Question: I'm learning from tutorial <URL> and following it to create testing scripts.
But my angular.element's behaviour is different then tutorial.
The toggleClass or addClass will add the "class" to both "input" and "div". see below script and picture. Is it a bug? or I'm missing something?
'''
<html ng-app="app">
<head lang="en">
<meta charset="utf-8" />
<title>Debug</title>
<link rel="stylesheet" href="/css/foundation.css" />
</head>
<body>
<dumb-password></dumb-password>
<script src="/js/angular-1.2.0rc1/angular.js"></script>
<script>
angular.module('app', [])
.directive('dumbPassword', function () {
return {
restrict: 'E',
replace: true,
template: '<div><input type="text" ng-model="model.input"><div>{{model.input}}</div></div>',
link: function (scope, element) {
scope.$watch('model.input', function (value) {
if (value === 'password') {
element.children(1).toggleClass('alert-box alert')
} else {
element.children(1).removeClass('alert-box alert')
}
})
}
}
})
</script>
</body>
</html>
'''

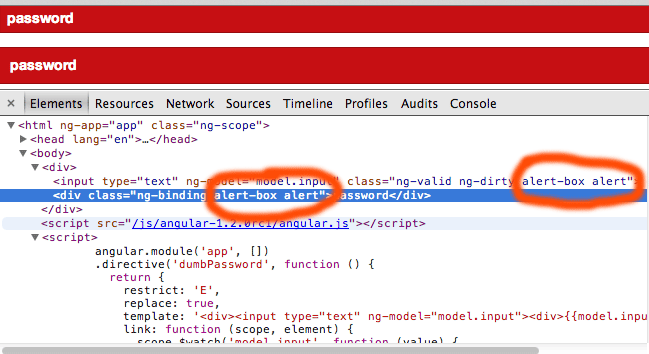
Answer: In this function:
'''
link: function (scope, element)
'''
'element' is your container div, and 'element.children(1)' does not accept selector so it will get all the children. From <URL>. Try:
'''
element.children().eq(1)
'''
Or
'''
element.find("div")
'''